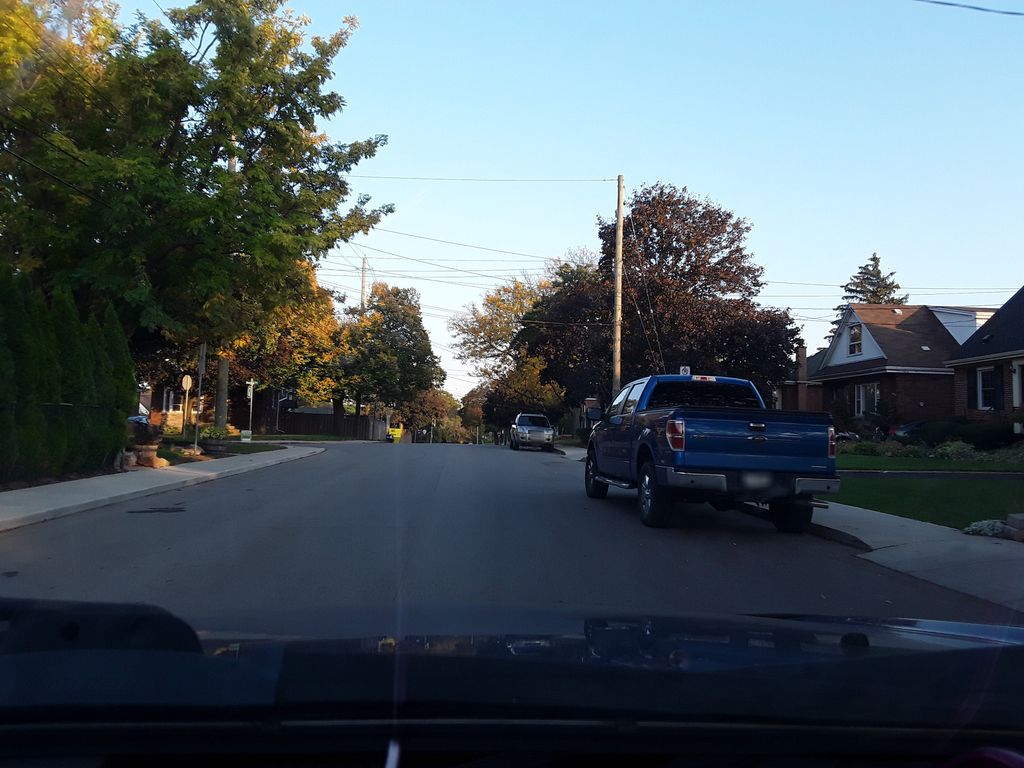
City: hamilton